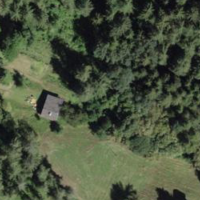
EUNIS habitat code: 43
Species observed at this site:
Aegopodium podagraria